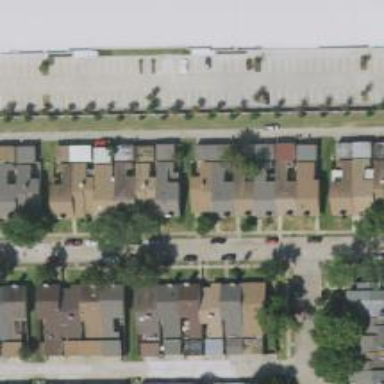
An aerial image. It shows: Alley classified as service road.